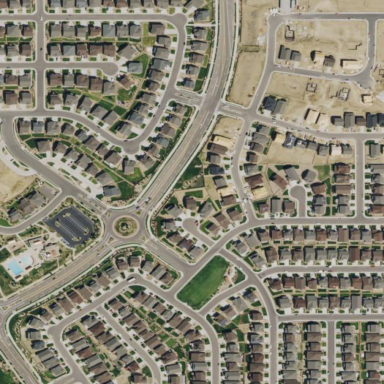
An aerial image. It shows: Residential area composed of single-family homes.